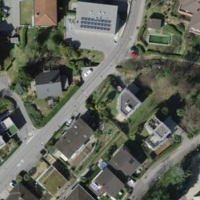
EUNIS habitat code: 55
Species observed at this site:
Cosmos bipinnatus